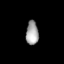
Tissue: lung
Cell type: Endothelial cells
Senescence score: 0.195
Nuclear area (px): 291
Mean DAPI intensity: 162.155